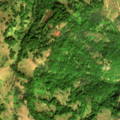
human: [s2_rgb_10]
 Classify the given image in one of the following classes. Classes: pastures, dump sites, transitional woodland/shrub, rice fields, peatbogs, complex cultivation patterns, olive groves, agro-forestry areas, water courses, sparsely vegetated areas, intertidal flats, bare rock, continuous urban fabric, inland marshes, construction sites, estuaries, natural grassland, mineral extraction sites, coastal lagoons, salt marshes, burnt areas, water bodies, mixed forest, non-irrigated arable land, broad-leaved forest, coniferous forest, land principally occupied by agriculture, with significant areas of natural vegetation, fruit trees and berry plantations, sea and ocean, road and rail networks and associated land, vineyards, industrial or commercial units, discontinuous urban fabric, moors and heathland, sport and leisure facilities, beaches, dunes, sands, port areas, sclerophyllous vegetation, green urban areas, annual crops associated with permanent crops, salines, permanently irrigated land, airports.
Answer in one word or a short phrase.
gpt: broad-leaved forest, natural grassland, transitional woodland/shrub